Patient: sex M, age 36
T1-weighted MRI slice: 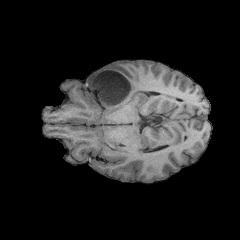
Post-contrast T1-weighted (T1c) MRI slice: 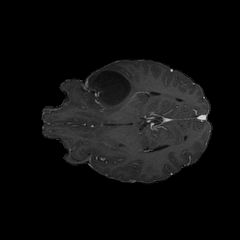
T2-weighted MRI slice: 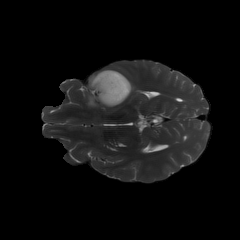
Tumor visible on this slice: yes
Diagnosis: Astrocytoma, IDH-mutant
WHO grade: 3